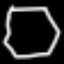
Label: octagon